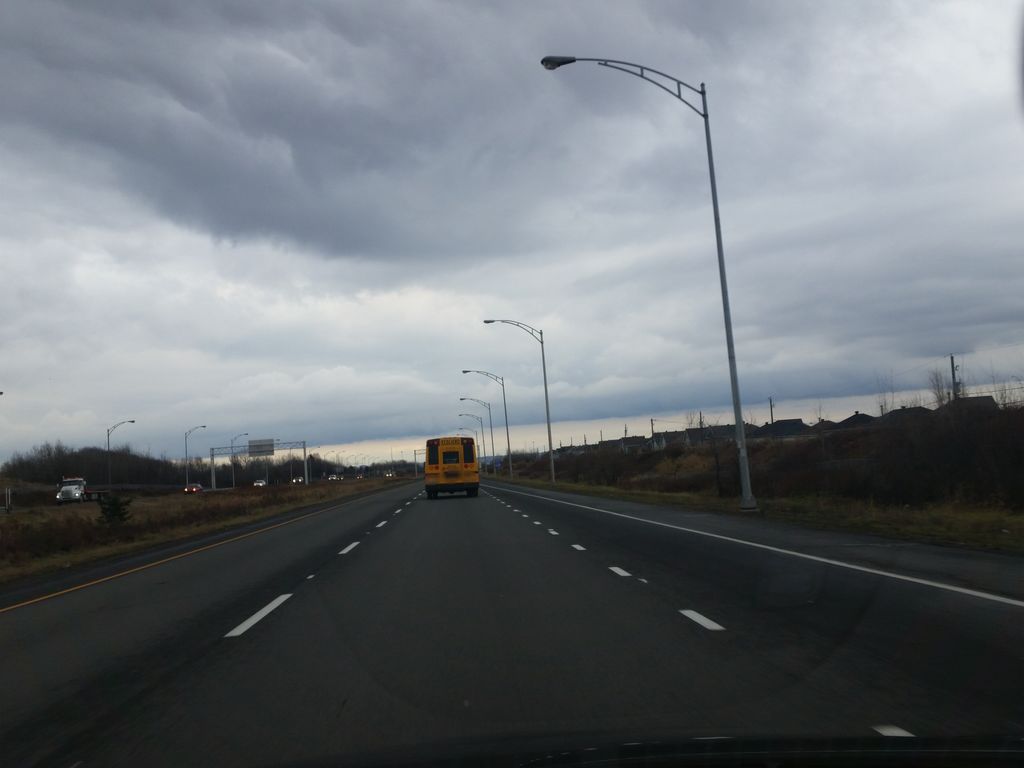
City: quebec_city